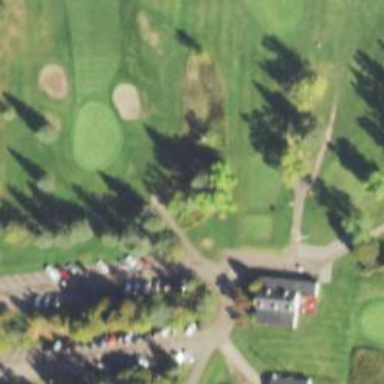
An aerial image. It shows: Service road used as golf cart path.